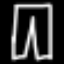
Label: pants